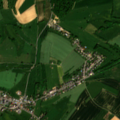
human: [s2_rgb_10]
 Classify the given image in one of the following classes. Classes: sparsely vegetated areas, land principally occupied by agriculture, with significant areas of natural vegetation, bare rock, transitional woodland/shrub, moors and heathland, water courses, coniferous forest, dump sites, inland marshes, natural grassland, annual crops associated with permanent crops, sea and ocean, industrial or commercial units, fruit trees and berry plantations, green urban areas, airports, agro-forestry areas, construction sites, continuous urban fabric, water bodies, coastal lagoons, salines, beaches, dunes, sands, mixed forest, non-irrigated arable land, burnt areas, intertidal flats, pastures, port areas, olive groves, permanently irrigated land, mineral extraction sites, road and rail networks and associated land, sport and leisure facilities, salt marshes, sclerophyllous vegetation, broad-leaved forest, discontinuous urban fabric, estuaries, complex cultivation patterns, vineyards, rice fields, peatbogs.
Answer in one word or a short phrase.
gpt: discontinuous urban fabric, non-irrigated arable land, pastures, complex cultivation patterns, broad-leaved forest